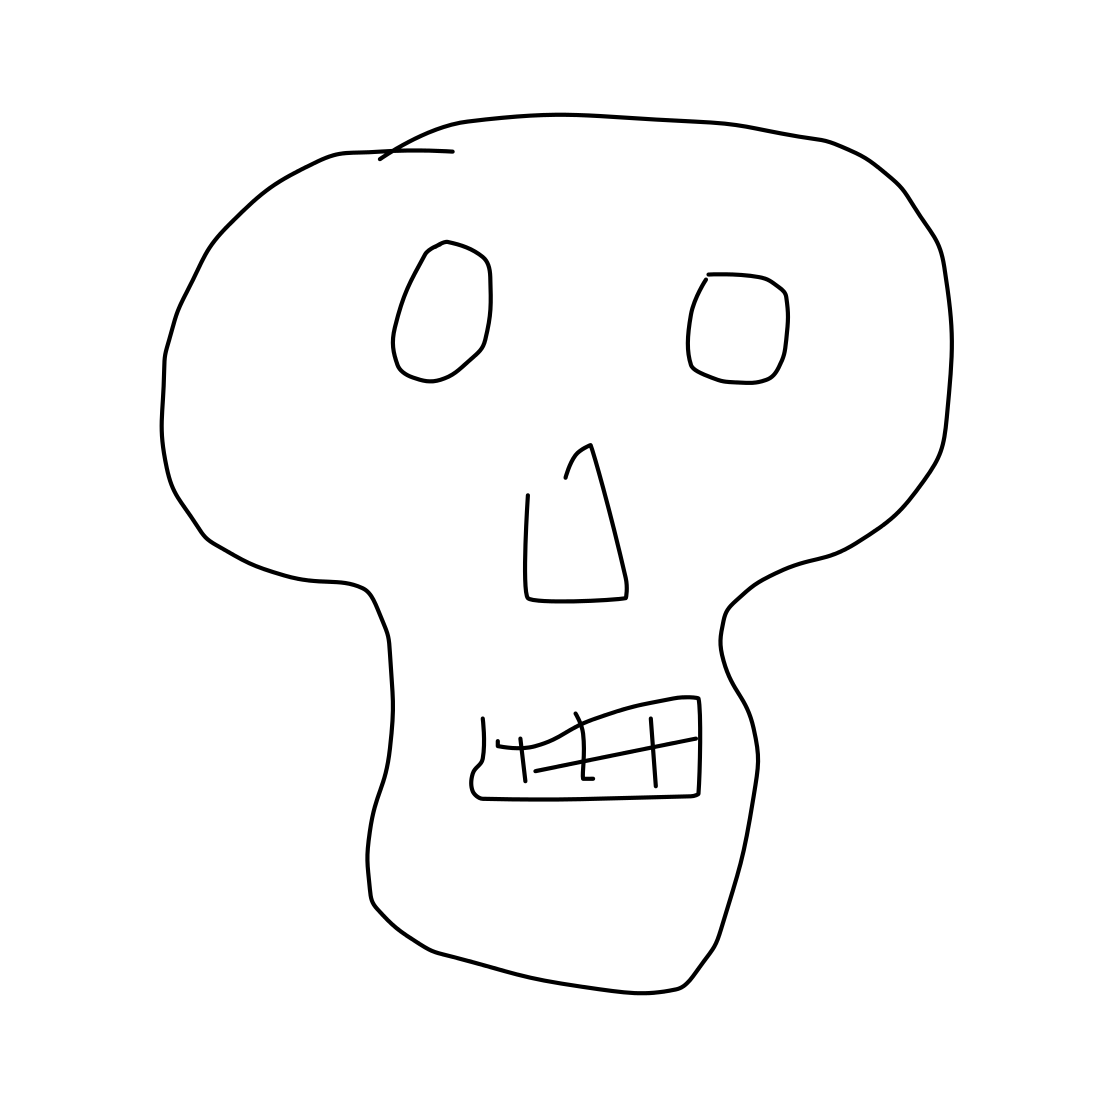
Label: skull